Question: What I would like to do is number each row in my table. I can't manually number the table myself, as all of the info in it is retrieved from a database. Is this possible with ? Here's a screen shot of the table:

Here is the PHP / HTML that is displaying the table:
'''
<tr>
<th>Name</th>
<th>Email</th>
<th>Subject</th>
<th>Created on</th>
<th style="width:65px;">Status</th>
<th>Actions</th>
</tr>
<?php
[...]
//Display the results
while($info = mysql_fetch_assoc($result)){
//data
$name = $info['name'];
$email = $info['email'];
$subject = $info['subject'];
$ticketid = $info['ticket'];
$isActive = $info['is_active'];
$created = $info['created'];
//status
if($isActive == "1") {
$status = "<span class="open">Open</span>";
$status2 = "active";
}
else if($isActive == "0") {
$status = "<span class="closed">Closed</span>";
$status2 = "closed";
}
else {
$status = "";
}
echo "
<tr>
<td style="min-width: 87px;">$name</td>
<td style="min-width:248px;" title="$email">".addEllipsis($email, 33)."</td>
<td title="$subject">".addEllipsis($subject, 18)."</td>
<td style="width: 235px;">$created</td>
<td title="This ticket is $status2">$status</td>
<td><a href='/employee/employee.php?ticket=$ticketid'>View Ticket &raquo;</a></td>
</tr>
";
}
'''
As you can see, it's displayed with a 'while' loop.
If anyone knows a way to number each line in my table with , please help me :)
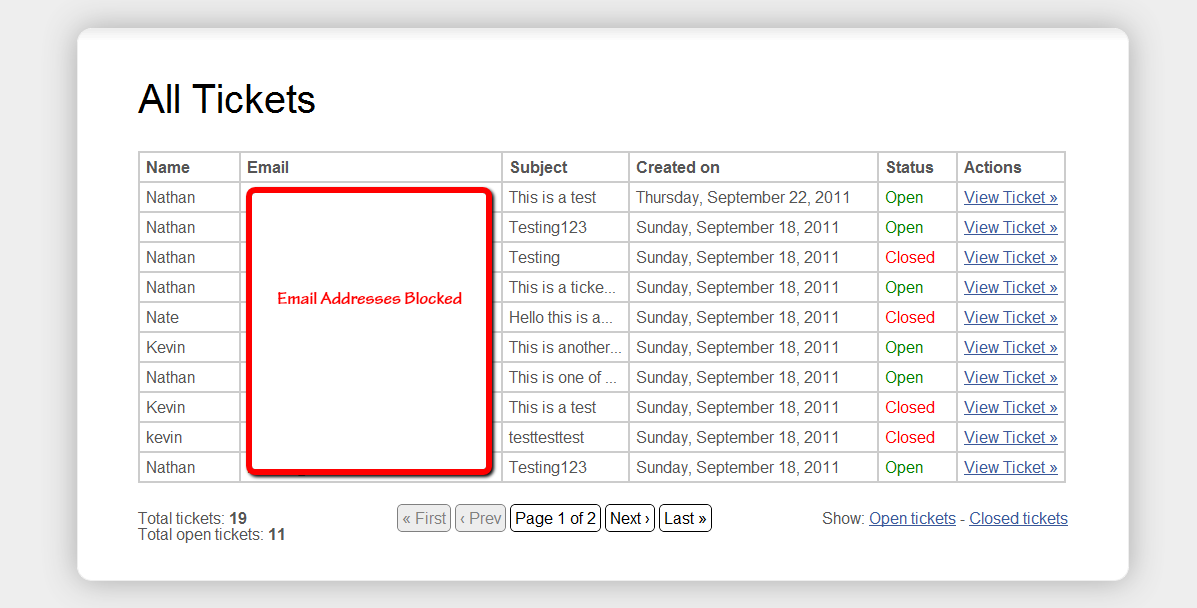
Answer: I would go with PHP solution listed by Atul Gupta.
To add more - you also can to start iteration based on which page you are.
'''
<?php
$i = ($page-1) * $itemsPerPage;
while(....)
{
echo $i;
$i++;
}
?>
'''
if you are on the second page of your list would get something like 11,12,13,14,....